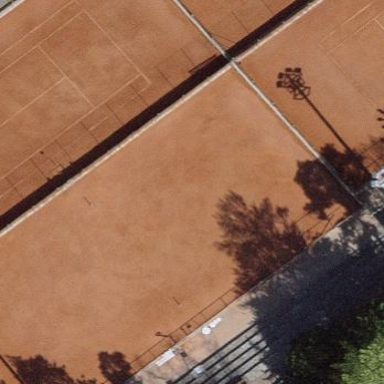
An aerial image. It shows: Tennis court on pitch designated for leisure land.